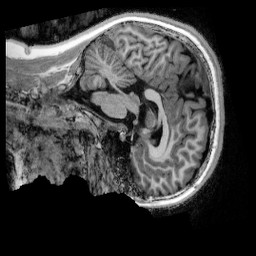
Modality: UNIT1_denoised
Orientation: sagittal
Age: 12
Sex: male
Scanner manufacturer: siemens
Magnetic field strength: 3 T
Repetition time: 4 s
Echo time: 0.00303 s